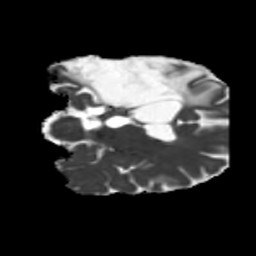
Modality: MD
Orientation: coronal
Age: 40
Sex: male
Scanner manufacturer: siemens
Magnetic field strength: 3 T
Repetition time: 5.25 s
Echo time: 0.08 s